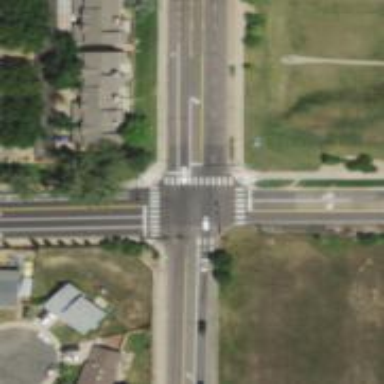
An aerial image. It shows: Uncontrolled zebra crossing on the road.